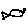
Label: fish